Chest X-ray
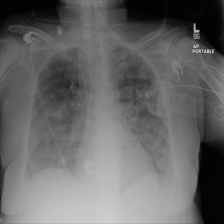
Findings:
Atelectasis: negative
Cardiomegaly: negative
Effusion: negative
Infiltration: negative
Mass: negative
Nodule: negative
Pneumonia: negative
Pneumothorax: negative
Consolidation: positive
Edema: negative
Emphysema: negative
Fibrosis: negative
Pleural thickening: negative
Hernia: negative